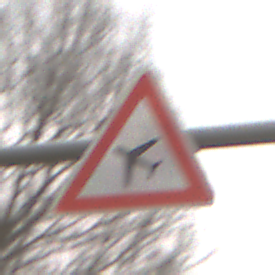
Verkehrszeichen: FlugbetriebRechts
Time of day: Midday
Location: Outdoor (Nature)
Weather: Overcast
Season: NotSpecified
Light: Natural